Question: I am having a little bit of trouble with an algorithm, or best way to go about achieving a certain 'notification' functionality within my website.
Currently, I am using asp.net identity to allow users to register on my site (not much new here, i know).
but as for a functionality point of view, I thought adding a notification section would be quite useful. However, I am slightly confused as to how to ensure 'this user has seen this' before deleting it from the database...
I have a table like:
'''
+------------------------------------------------+
| NotificationID | Notification | remove |
| <int, auto | <text> | <bit> |
| increment> | | |
+------------------------------------------------+
| | | |
+------------------------------------------------+
'''
And I'm using ajax to add this into my '_layout.cshtml' page..
My rendered html looks something like:
'''
$(document).ready(function () {
$('.navbar').click(function () {
$(this).toggleClass("openNav");
});
updateSideBar();
$(document).on('click', '.rightSidebar .close', function (e) {
var val = parseInt($('.rightSidebar .tog').attr("data-cont"));
val = val - 1;
$('.rightSidebar .tog').attr("data-cont", val);
$(this).parent().remove();
var countthi = $('.rightSidebar .right-content').size();
$('.rightSidebar .tog').attr("data-cont", countthi);
if(countthi < 1)
{
$('.rightSidebar .tog').attr("data-cont", "");
$('.rightSidebar').removeClass("sidebaractive");
}
});
function updateSideBar() {
var countthi = $('.rightSidebar .right-content').size();
$('.rightSidebar .tog').attr("data-cont", countthi);
}
$('.rightSidebar .tog').click(function () {
$('.rightSidebar').toggleClass("sidebaractive");
});
});
'''
'''
.rightSidebar {
position:absolute;
top:100px;
right:-190px;
background:rgba(34,34,34,1);
transition:all 0.6s;
width:200px;
z-index:10;
height:0px;
border:5px double cornflowerblue;
border-right:none;
}
.right-content {
width:90%;
padding-bottom:10px;
padding-top:10px;
margin-left:-webkit-calc(10% - 5px);
margin-left:calc(10% - 5px);
position:relative;
margin-top:10px;
transition:all 0.6s;
border-left:5px double rgba(255, 255, 255, 0.1);
}
.right-content:hover{
background:rgba(255,255,255,0.1)
}
.close {
display:inline-block;
position:absolute;
top:0;
right:0;
height:20px;
width:20px;
cursor:pointer;
border-radius:50%;
z-index:10;
}
.close:before, .close:after {
content:"";
position:absolute;
top:0;
left:-webkit-calc(50% - 2px);
left:calc(50% - 2px);
width:4px;
height:100%;
cursor:pointer;
background:rgba(255, 255, 255, 0.2);
}
.close:before {
-webkit-transform:rotate(45deg);
transform:rotate(45deg);
}
.close:after {
-webkit-transform:rotate(-45deg);
transform:rotate(-45deg);
}
.sidebaractive {
right:0px;
height:50vh;
}
.tog{
position:absolute;
top:-30px;
left:-30px;
height:40px;
width:40px;
border-radius:50%;
transition:all 0.6s;
background:rgba(34,34,34,1);
border:5px double rgba(255,255,255,0.1);
overflow:hidden;
color:gold;
}
.tog:hover:before{
background:rgba(255,255,255,0.1);
}
.tog:before{
content:attr(data-cont);
top:0px;
left:0px;
height:40px;
width:40px;
position:absolute;
text-align:center;
line-height:40px;
}
.sidebaractive .tog{
border:5px double lightgray;
}
.sidebaractive:before{
content:"";
position:absolute;
bottom:-30px;
left:-30px;
height:40px;
width:40px;
border-radius:50%;
transition:all 0.6s;
background:rgba(34,34,34,1);
border:5px double cornflowerblue;
}
'''
'''
<script src="https://ajax.googleapis.com/ajax/libs/jquery/2.1.1/jquery.min.js"></script>
<div class="rightSidebar" data-cont="">
<div class="tog"></div>
<div id="divResult"></div>
</div>
'''
---
Rendered markup:

---
My issue, however, is that I'm displaying all the 'notifications' within the table, and subsequently when i delete from my view, it deletes from everyone elses..
My question is: How would i design this so that I know 'user A' has deleted this, as has 'user B' (so it doesn't appear anymore from them).
However, user C doesn't log on for a while, so I don't want them to miss seeing it.
So in this case, user A and B have dismissed it/removed from their view, but when user C logs in, they can still see it until they too delete it?
Is there a way of iterating and selecting users who haven't yet deleted it?
I was thinking of including an 'array of everyone who seen it', and saving it in the db in a separate column. Once they 'delete it', remove them from the list. But this seems inefficient, especially as the site grows with users.
Would anyone have a suggestion as to how this could be achieved?
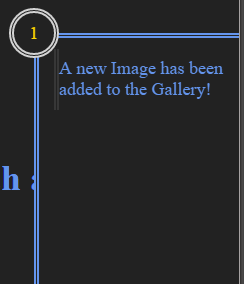
Answer: I have implemented something similar in my application, and the design serving the purpose.
I got following DB table that store a mapping between user and notification with a flag whether that user has acknowledged it or not. NotificationId comes from NotificationMessage table that store notification details like messageText, startDate, endDate.
I query this table to check notification pending for logged in user based on userId and show them notification where IsAcknowledged = false.

I am hoping this will help you.